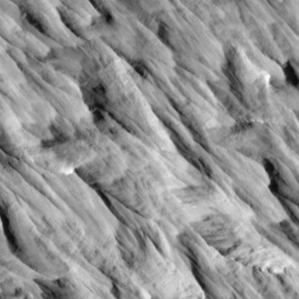
Label: non_frost